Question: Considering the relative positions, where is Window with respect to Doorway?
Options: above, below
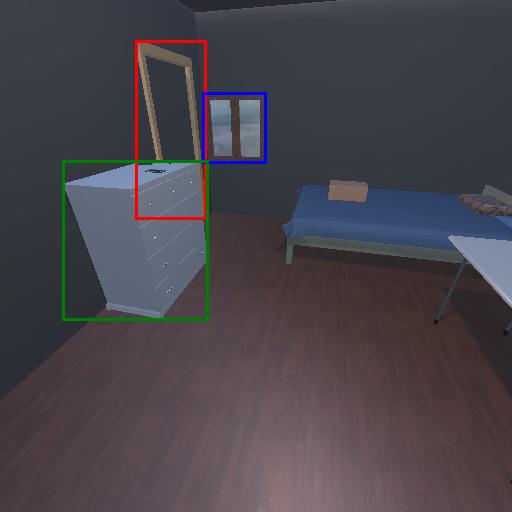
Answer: above